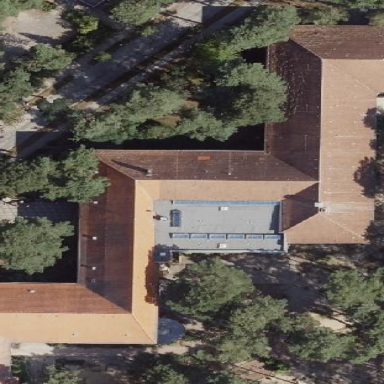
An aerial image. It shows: School building.